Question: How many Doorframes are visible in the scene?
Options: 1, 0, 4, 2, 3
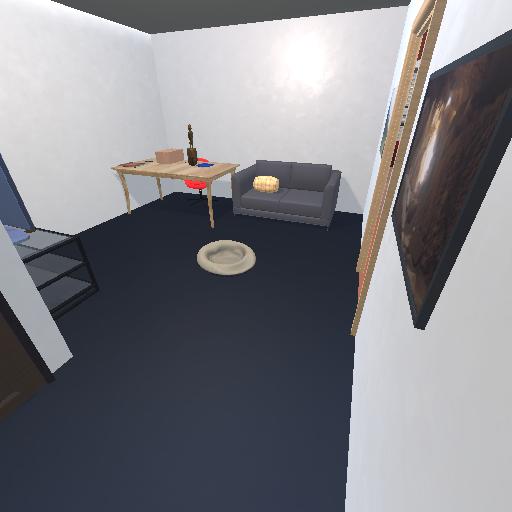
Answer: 1